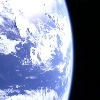
Label: cloud